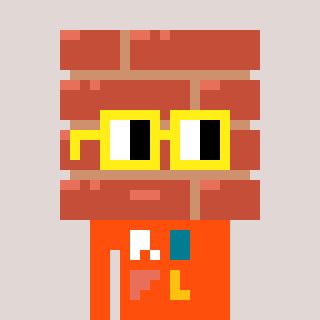
a pixel art character with square yellow glasses, a wall-shaped head and a orange-colored body on a warm background